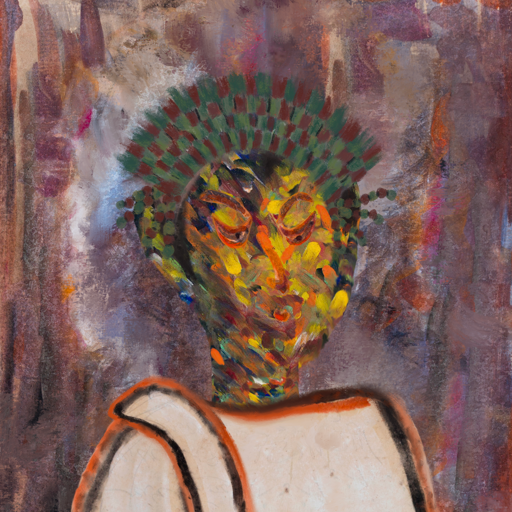
Background: Hypocrite, Head And Neck Side: An_Impression, Face Side: Hypocrite, Bust: Roy_Bahadur, Hair Side: Roy_Bahadur, Head Accessory: After_Raid_Crown, Second Necklace: Blank, Necklace: Blank, Baby: Blank